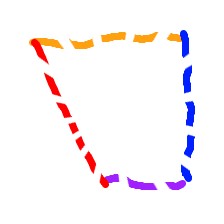
Shape: trapezoid